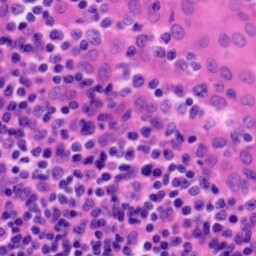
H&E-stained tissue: Tonsil